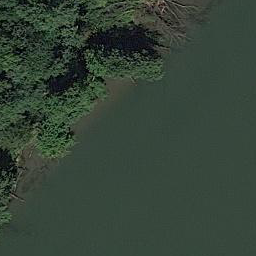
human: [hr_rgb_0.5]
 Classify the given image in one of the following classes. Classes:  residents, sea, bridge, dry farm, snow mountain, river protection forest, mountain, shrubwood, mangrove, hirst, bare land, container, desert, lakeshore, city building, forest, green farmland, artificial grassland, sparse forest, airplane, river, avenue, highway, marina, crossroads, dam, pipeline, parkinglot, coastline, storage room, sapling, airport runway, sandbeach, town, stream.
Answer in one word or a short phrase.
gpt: river protection forest